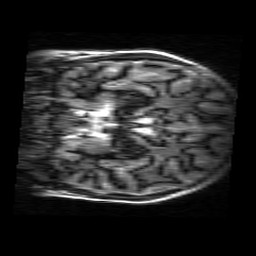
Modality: MP2RAGE
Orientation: coronal
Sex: female
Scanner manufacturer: siemens
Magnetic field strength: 3 T
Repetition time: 5 s
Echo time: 0.00368 s